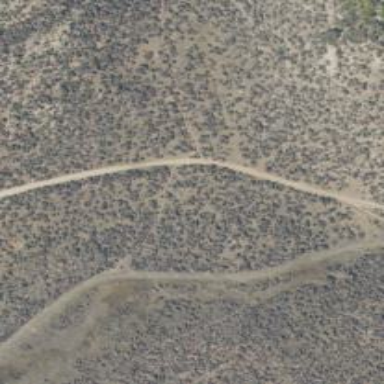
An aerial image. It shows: Path.